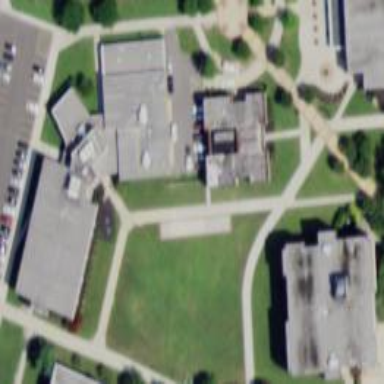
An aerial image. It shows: College building which serves as school.